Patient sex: M
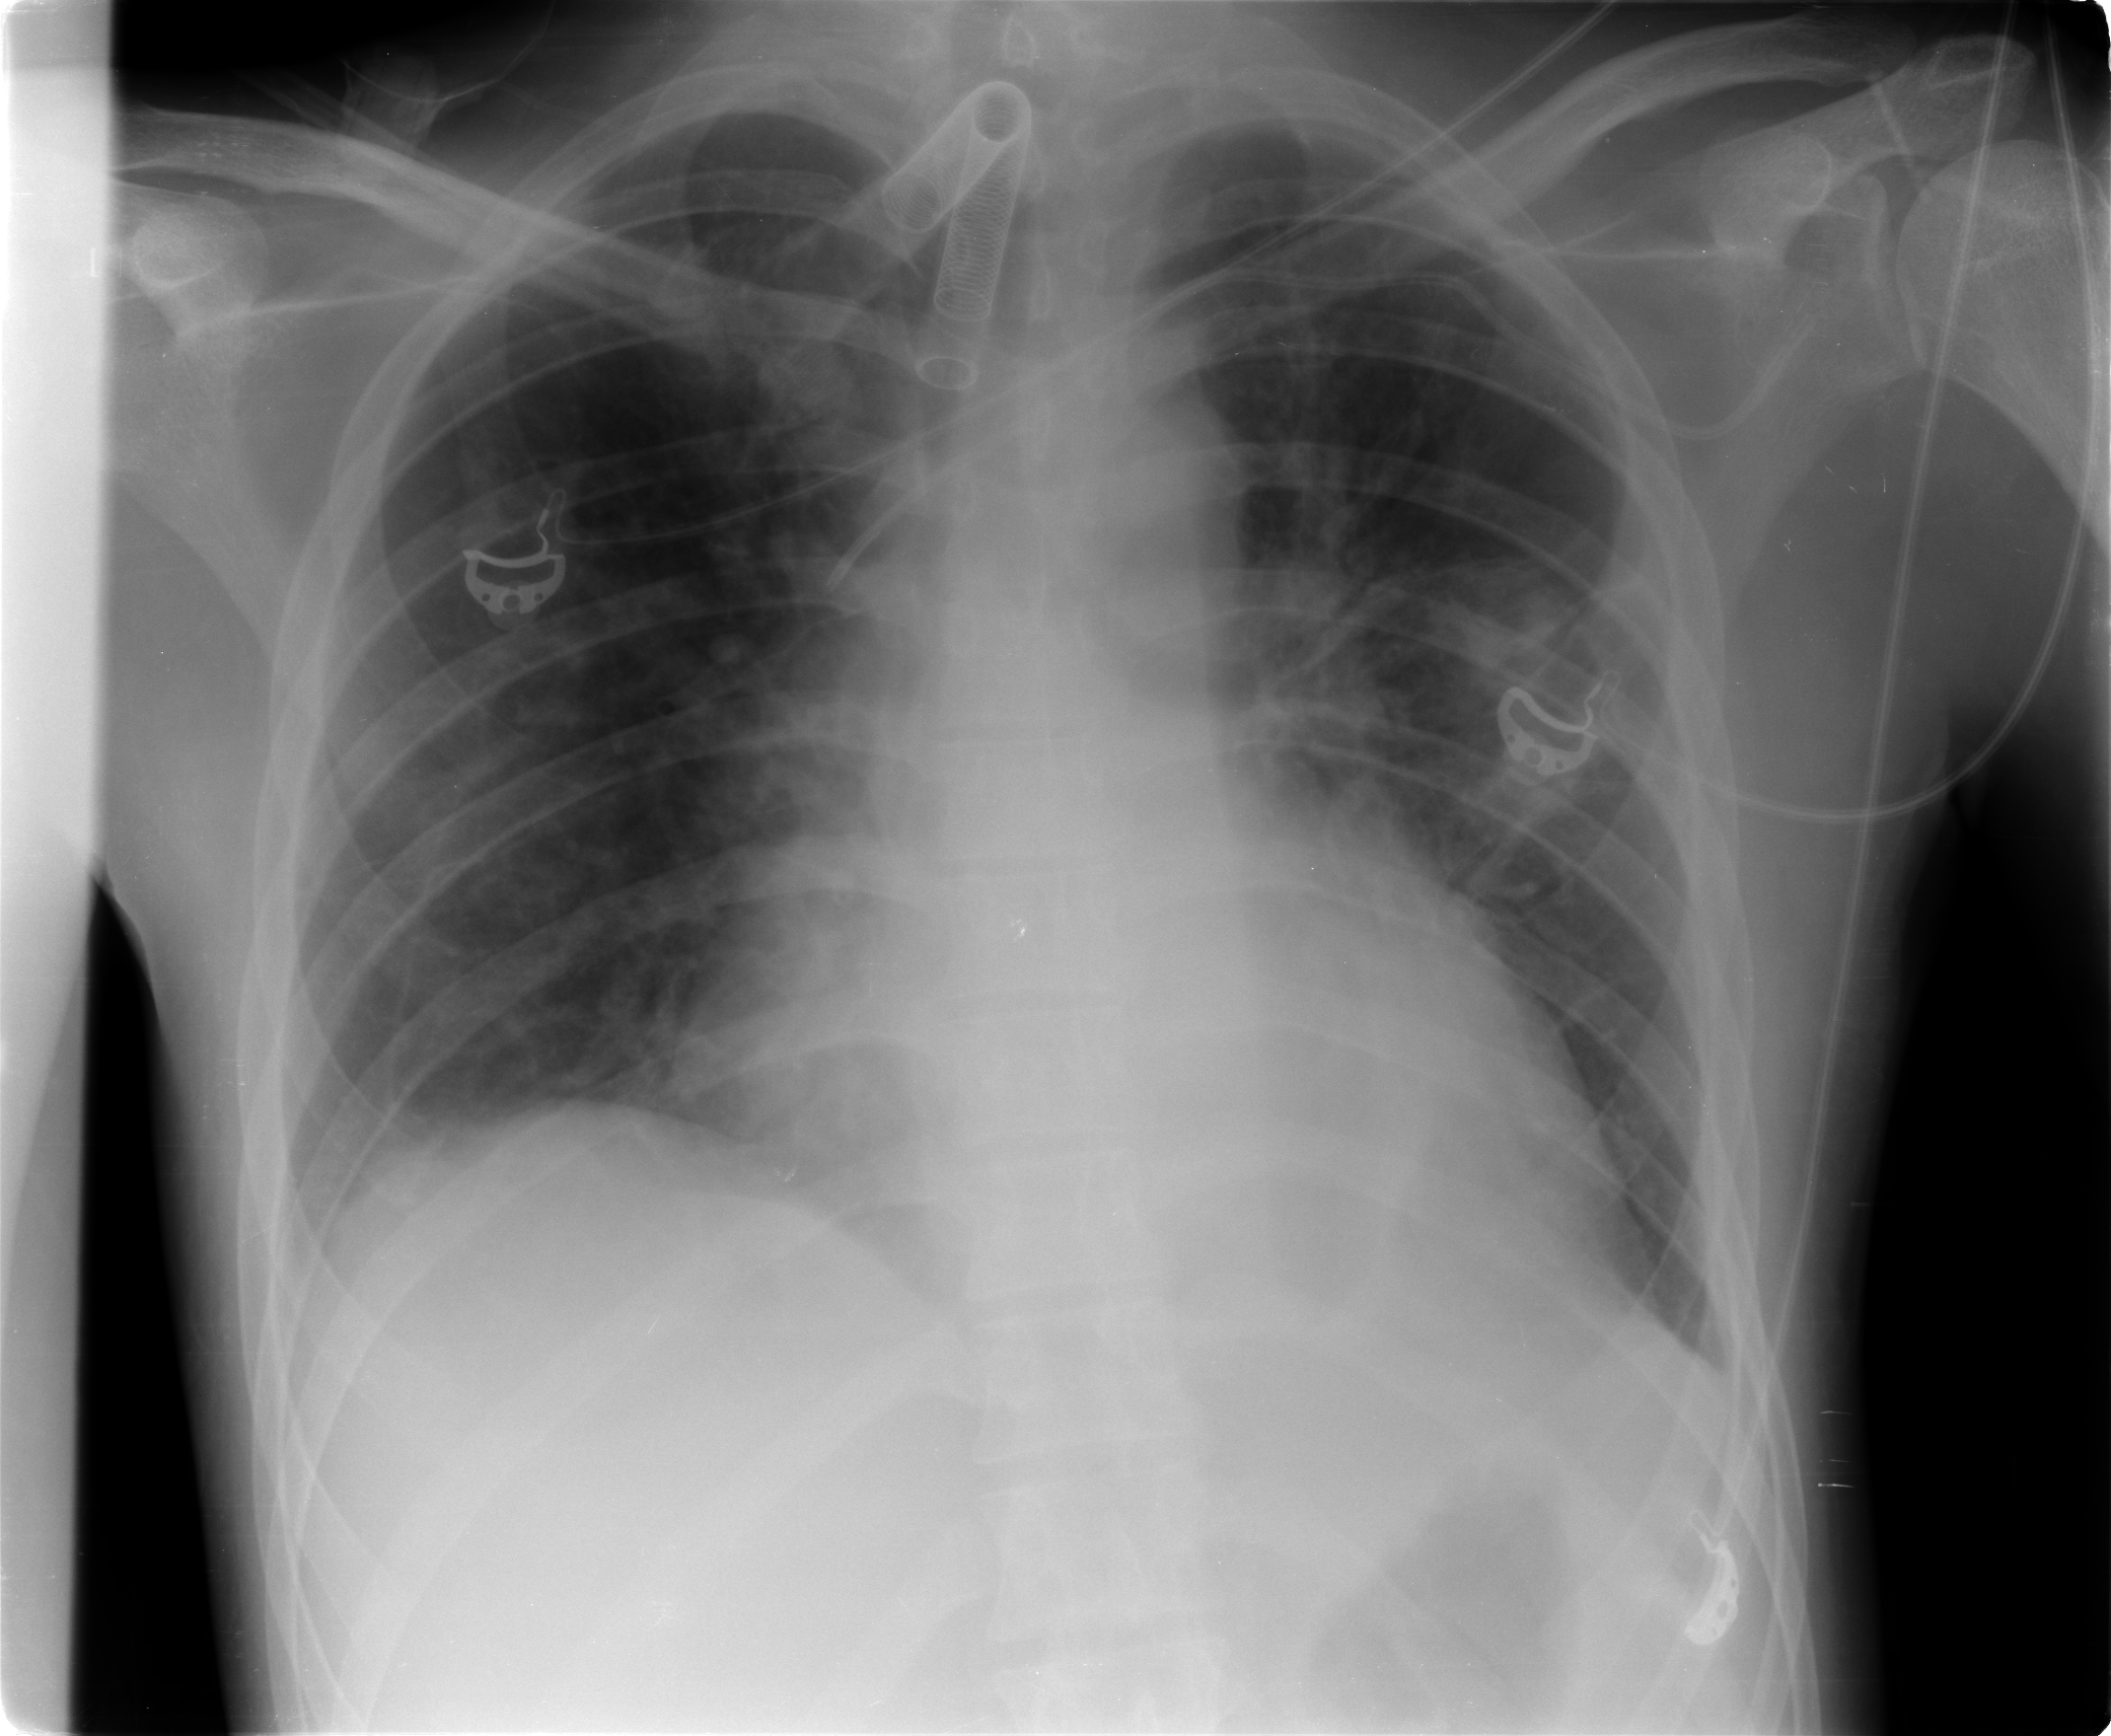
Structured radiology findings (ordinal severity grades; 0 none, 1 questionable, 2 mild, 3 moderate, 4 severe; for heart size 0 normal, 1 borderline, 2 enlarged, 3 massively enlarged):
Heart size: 2
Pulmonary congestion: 0
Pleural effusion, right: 1
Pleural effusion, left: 1
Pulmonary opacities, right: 0
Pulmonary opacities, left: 2
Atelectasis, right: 1
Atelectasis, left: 2